Brain MRI, t2w sequence, axial 2D slice.
Patient: age 45, sex F, weight 75 kg, height 1.65 m
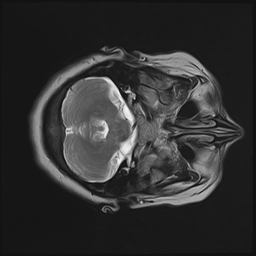